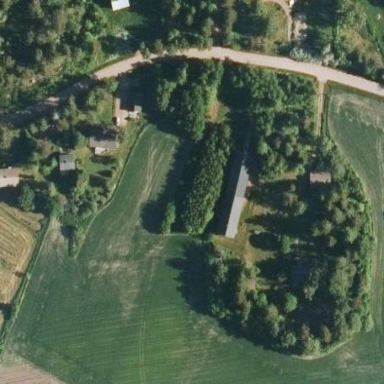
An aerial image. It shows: Farmyard area.